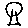
Label: tree